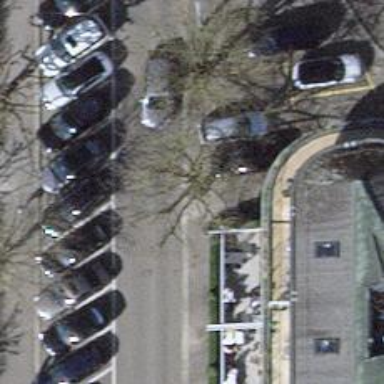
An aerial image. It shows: Bollard.